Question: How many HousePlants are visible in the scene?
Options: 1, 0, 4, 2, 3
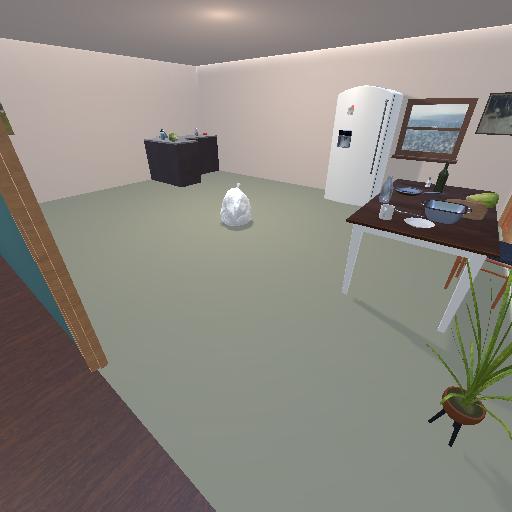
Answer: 1